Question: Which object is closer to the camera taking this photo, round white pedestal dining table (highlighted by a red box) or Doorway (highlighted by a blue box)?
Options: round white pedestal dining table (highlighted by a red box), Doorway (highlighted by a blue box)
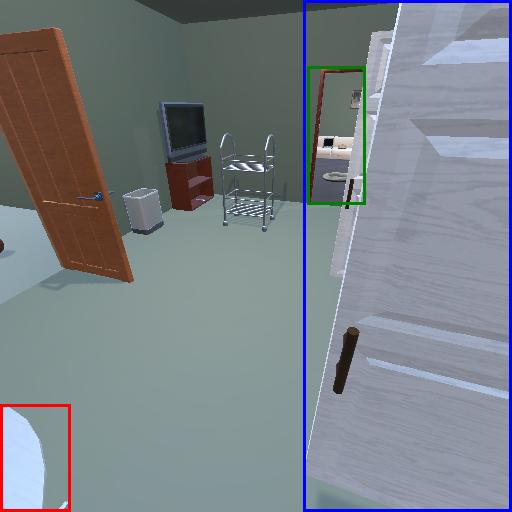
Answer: round white pedestal dining table (highlighted by a red box)